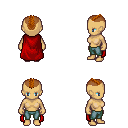
a pixel art fantasy rpg character, female body template, human, tanned skin, red cape, teal pants, brunette short mohawk hairstyle, four views (front, back, left, right), 2x2 character sprite sheet, small pixel art, hard edges, no anti-aliasing